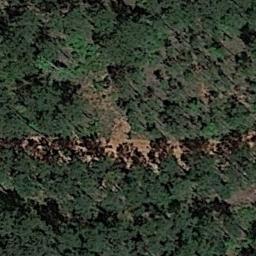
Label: forest